Chest X-ray:
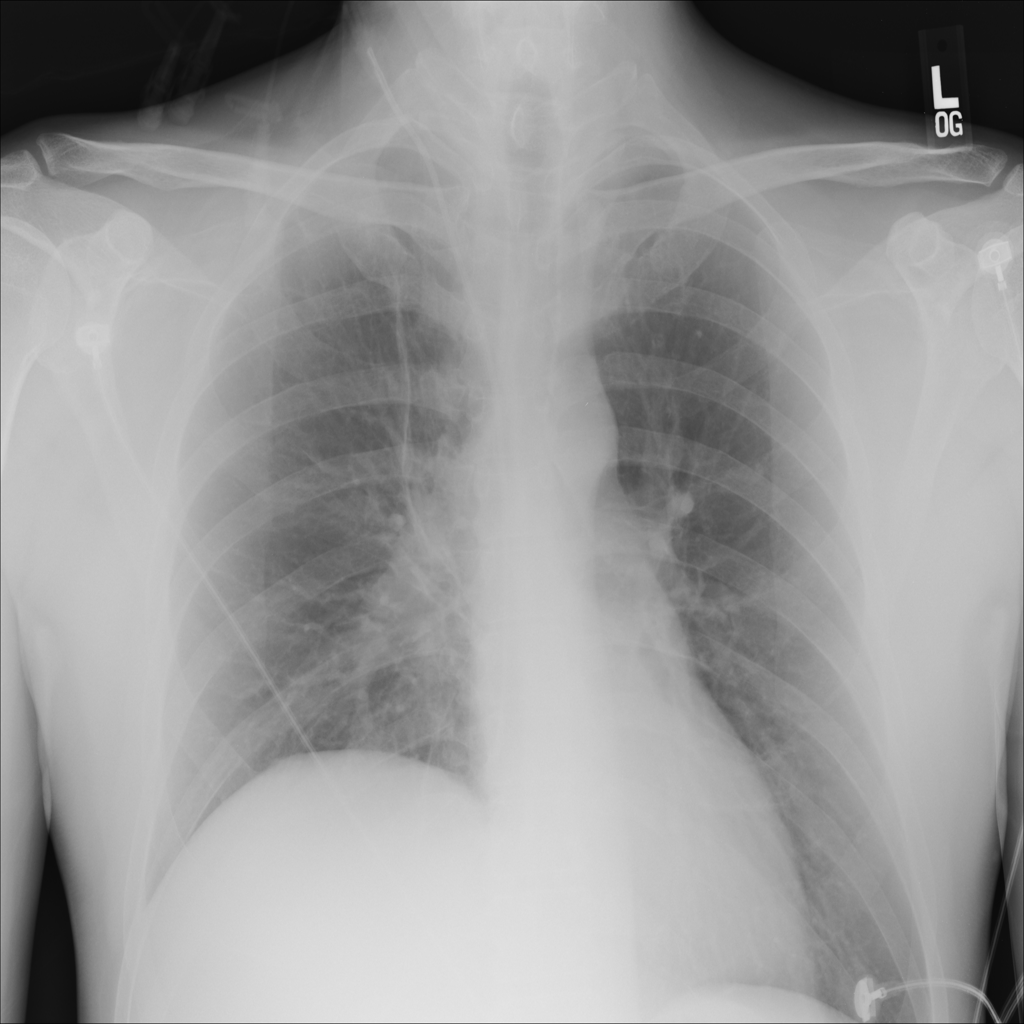
Findings: Fibrosis
No abnormal finding: no